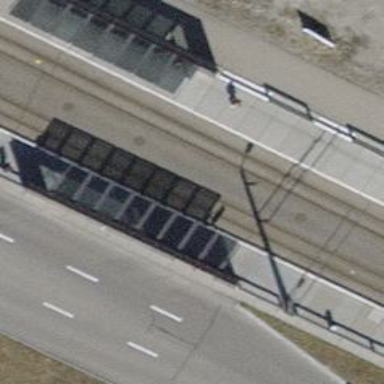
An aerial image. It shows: Public transport shelter.